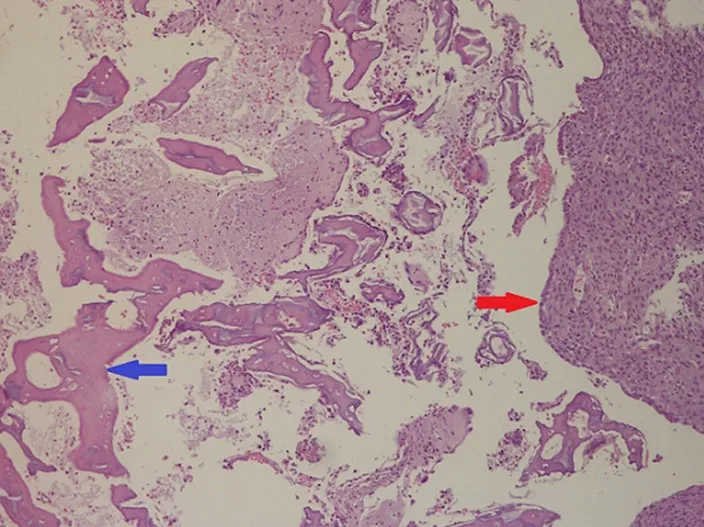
decidualized endometrium with fetal bone, the blue arrow indicates fetal bone and the red arrow indicates decidualized endometrium (100 x H&E).
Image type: pathology (h&e)